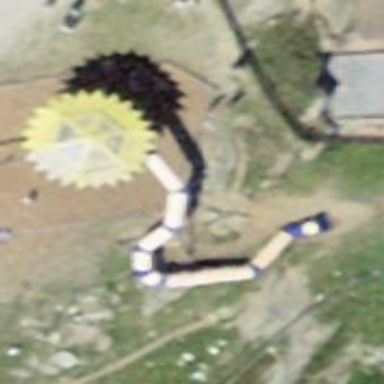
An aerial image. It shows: Playground with slide.